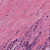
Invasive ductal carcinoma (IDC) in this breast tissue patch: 1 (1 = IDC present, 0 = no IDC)